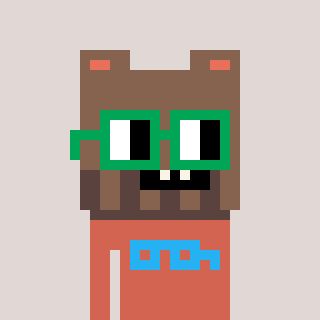
a pixel art character with square green glasses, a bear-shaped head and a peachy-colored body on a warm background